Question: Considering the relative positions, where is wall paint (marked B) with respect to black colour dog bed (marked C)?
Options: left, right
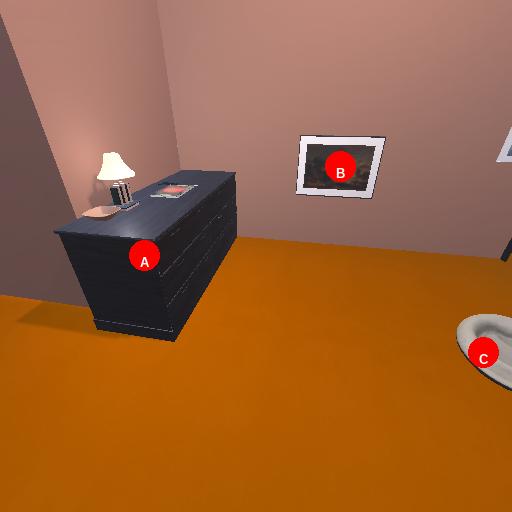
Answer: left